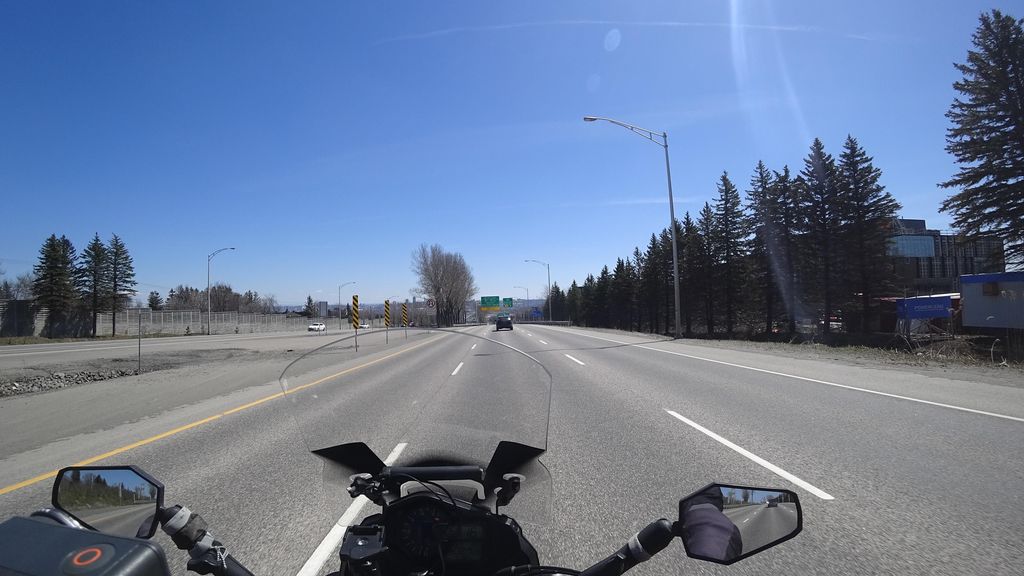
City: quebec_city